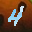
Label: 4